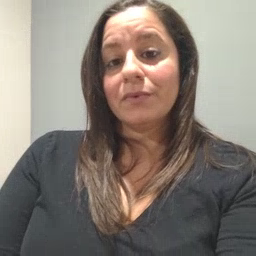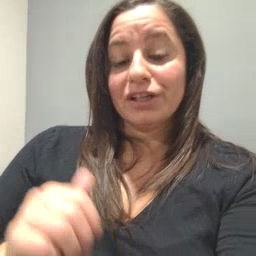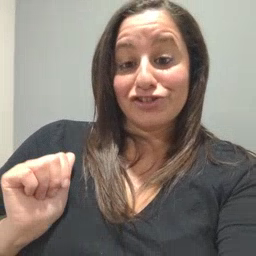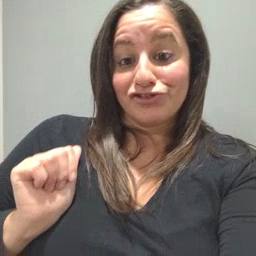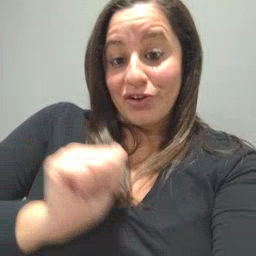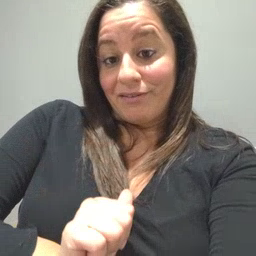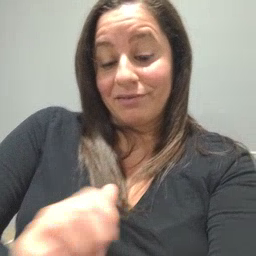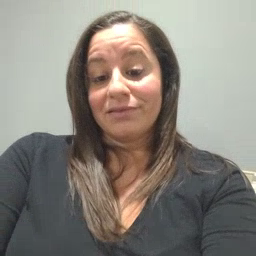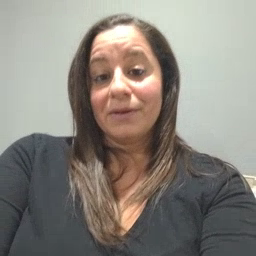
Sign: jacket